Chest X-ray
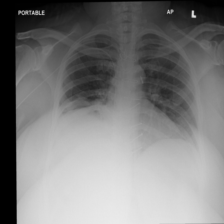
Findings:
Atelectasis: positive
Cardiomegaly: negative
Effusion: negative
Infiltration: negative
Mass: negative
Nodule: negative
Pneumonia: negative
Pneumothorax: negative
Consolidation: negative
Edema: negative
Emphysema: negative
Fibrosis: negative
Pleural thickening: negative
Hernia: negative